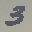
Label: 3